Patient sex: M
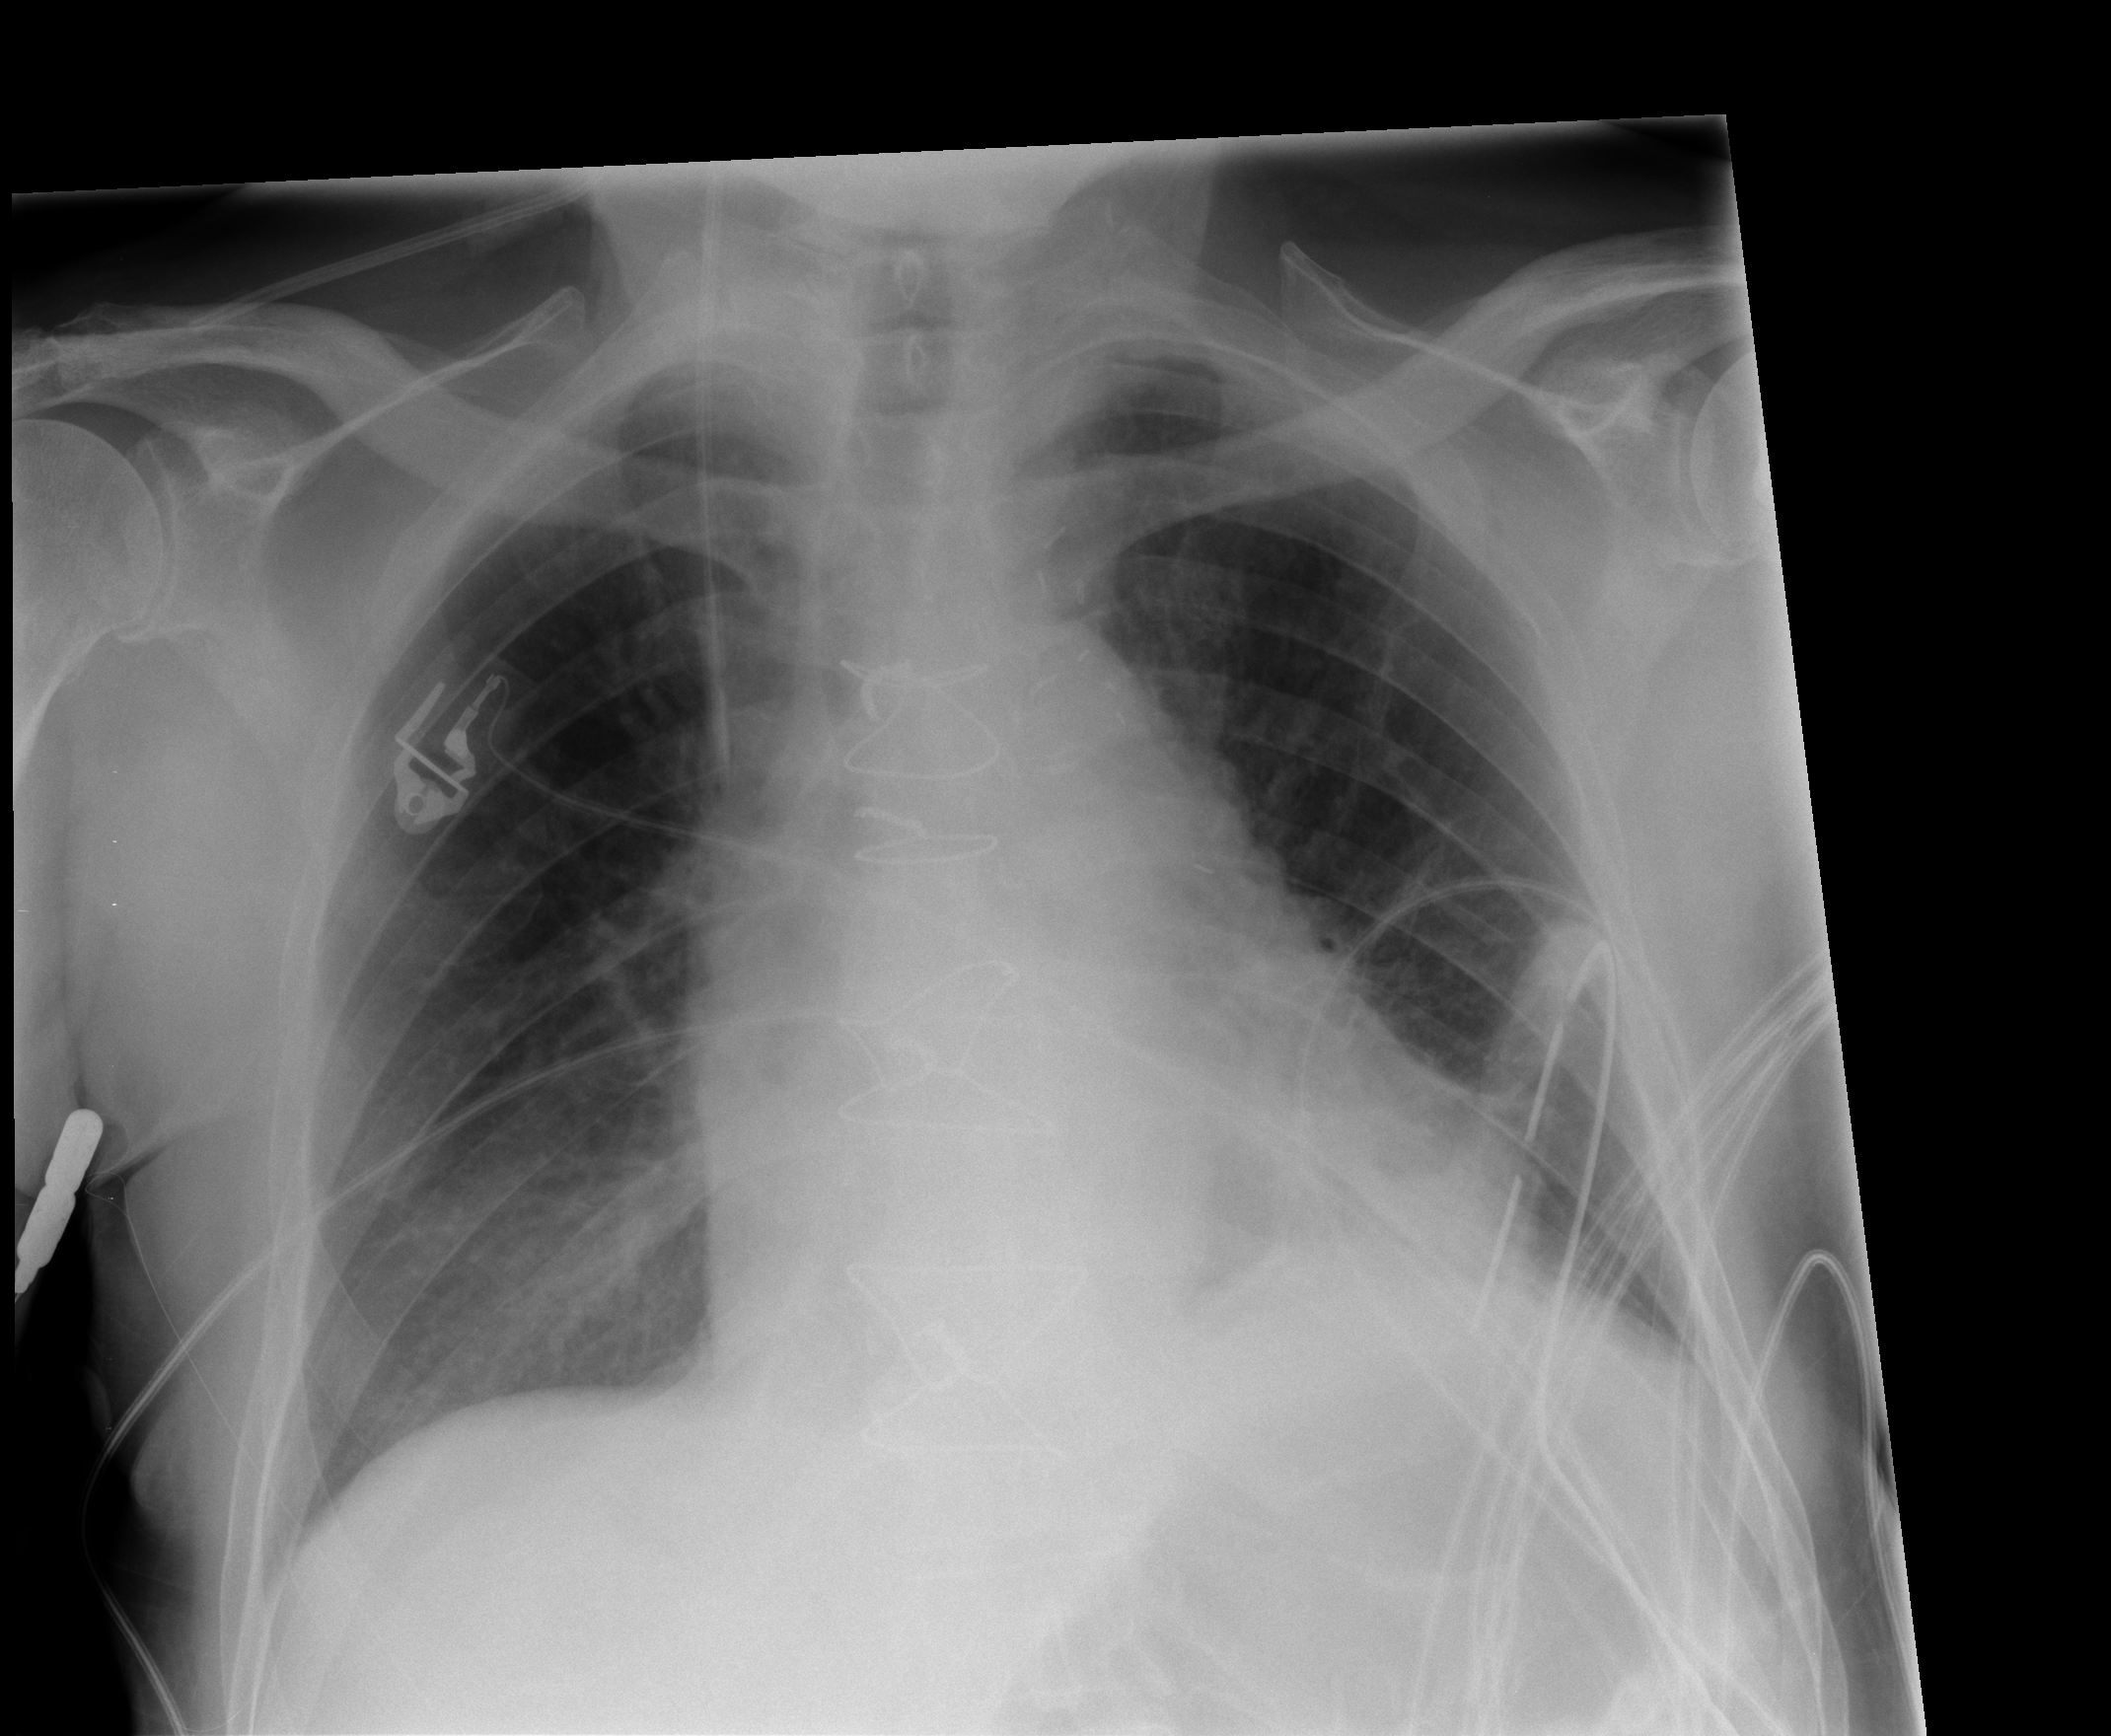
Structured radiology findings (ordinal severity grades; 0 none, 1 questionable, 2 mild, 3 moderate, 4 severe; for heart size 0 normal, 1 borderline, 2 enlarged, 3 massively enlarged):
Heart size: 2
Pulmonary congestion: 0
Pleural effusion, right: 0
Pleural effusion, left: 1
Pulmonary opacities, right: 0
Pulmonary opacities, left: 0
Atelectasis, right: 1
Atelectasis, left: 2